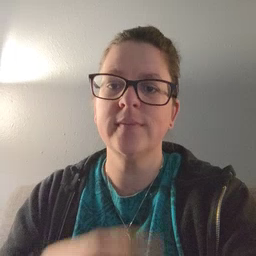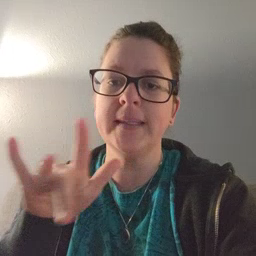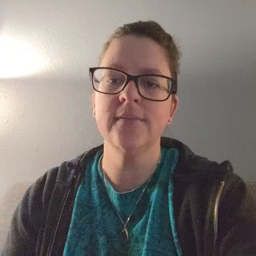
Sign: empty